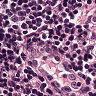
Metastatic tissue present: no